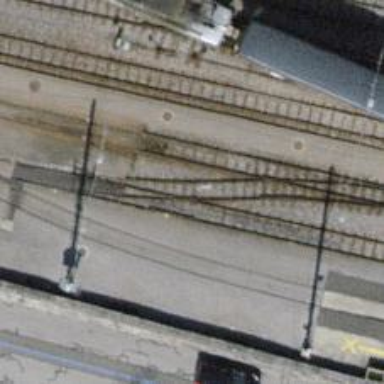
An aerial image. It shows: Narrow-gauge railway yard with electrified tracks featuring contact line.